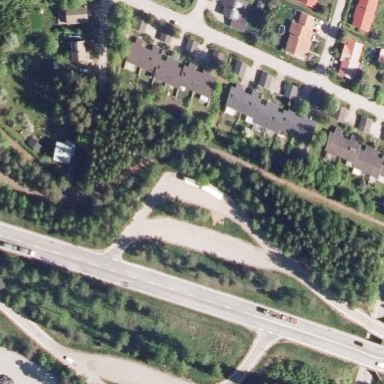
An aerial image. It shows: Rest area along the road.